Question: I am trying to use the Zumero Xamarin component, but I get a compiler error.
'''
The type 'System.Data.Common.DbConnection' is defined in an assembly that is not referenced.
'''
I included the component to my project and added the following code.
'''
using System.Data.SQLite;
'''
And
'''
string personalFolder = Environment.GetFolderPath(Environment.SpecialFolder.Personal);
string dbName = "pitches.db";
string dbPath = Path.Combine ( personalFolder, dbName);
var conn = new SQLiteConnection ("Data Source=" + dbPath);
conn.Open ();
conn.ZumeroRegister();
'''

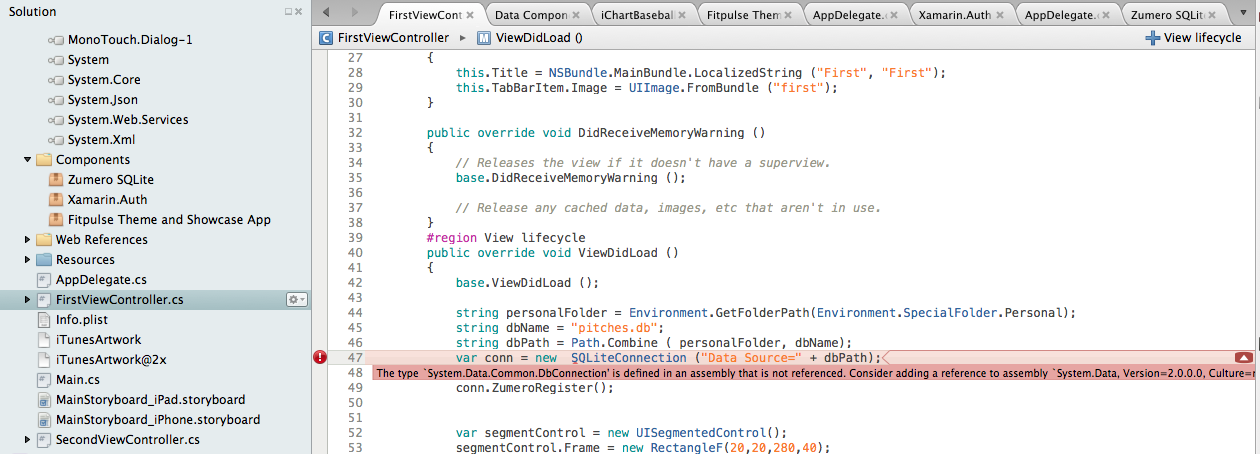
Answer: 1. Following the same steps, this problem happens for me as well.
2. If I then add a reference to System.Data, the error goes away and the code compiles. Looking at your screenshot, it appears that you do not have a reference to System.Data. Under the Project menu, choose Edit References, make sure the All tab is open, and then put a checkmark next to System.Data.
3. I am using the recently-released Xamarin.iOS 6.4. I don't remember needing to do this step before, which suggests that perhaps previous versions of Xamarin.iOS included the reference to System.Data by default. I've got a little uncertainty here yet that needs to be eliminated.
I hope this helps.